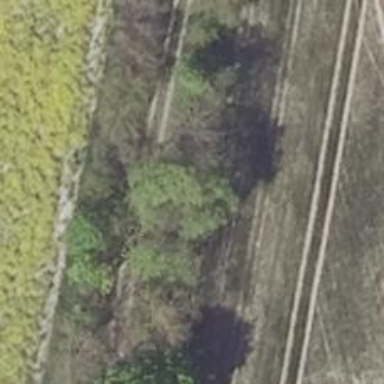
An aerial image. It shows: Row of deciduous broadleaved trees.